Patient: sex M, age 64
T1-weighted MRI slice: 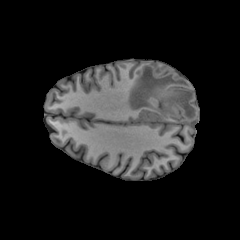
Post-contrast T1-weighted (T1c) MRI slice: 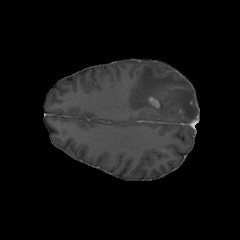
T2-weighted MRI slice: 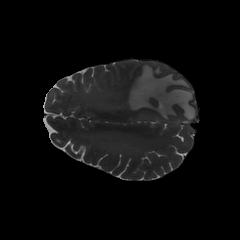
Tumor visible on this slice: yes
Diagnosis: Glioblastoma, IDH-wildtype
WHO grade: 4